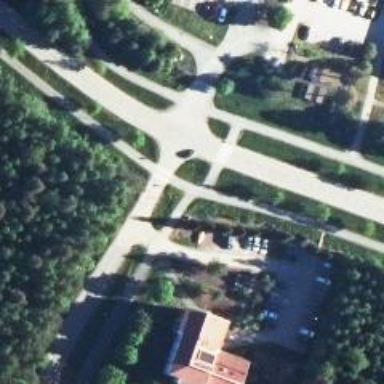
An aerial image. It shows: Cycleway.